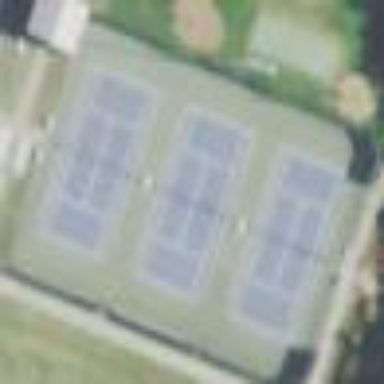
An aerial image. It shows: Tennis court on pitch designated for leisure land.